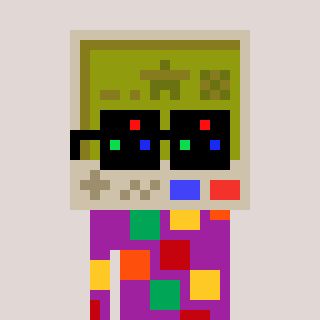
a pixel art character with square black sunglasses, a gameboy-shaped head and a magenta-colored body on a warm background